Platform: macOS
Application: Arc Browser
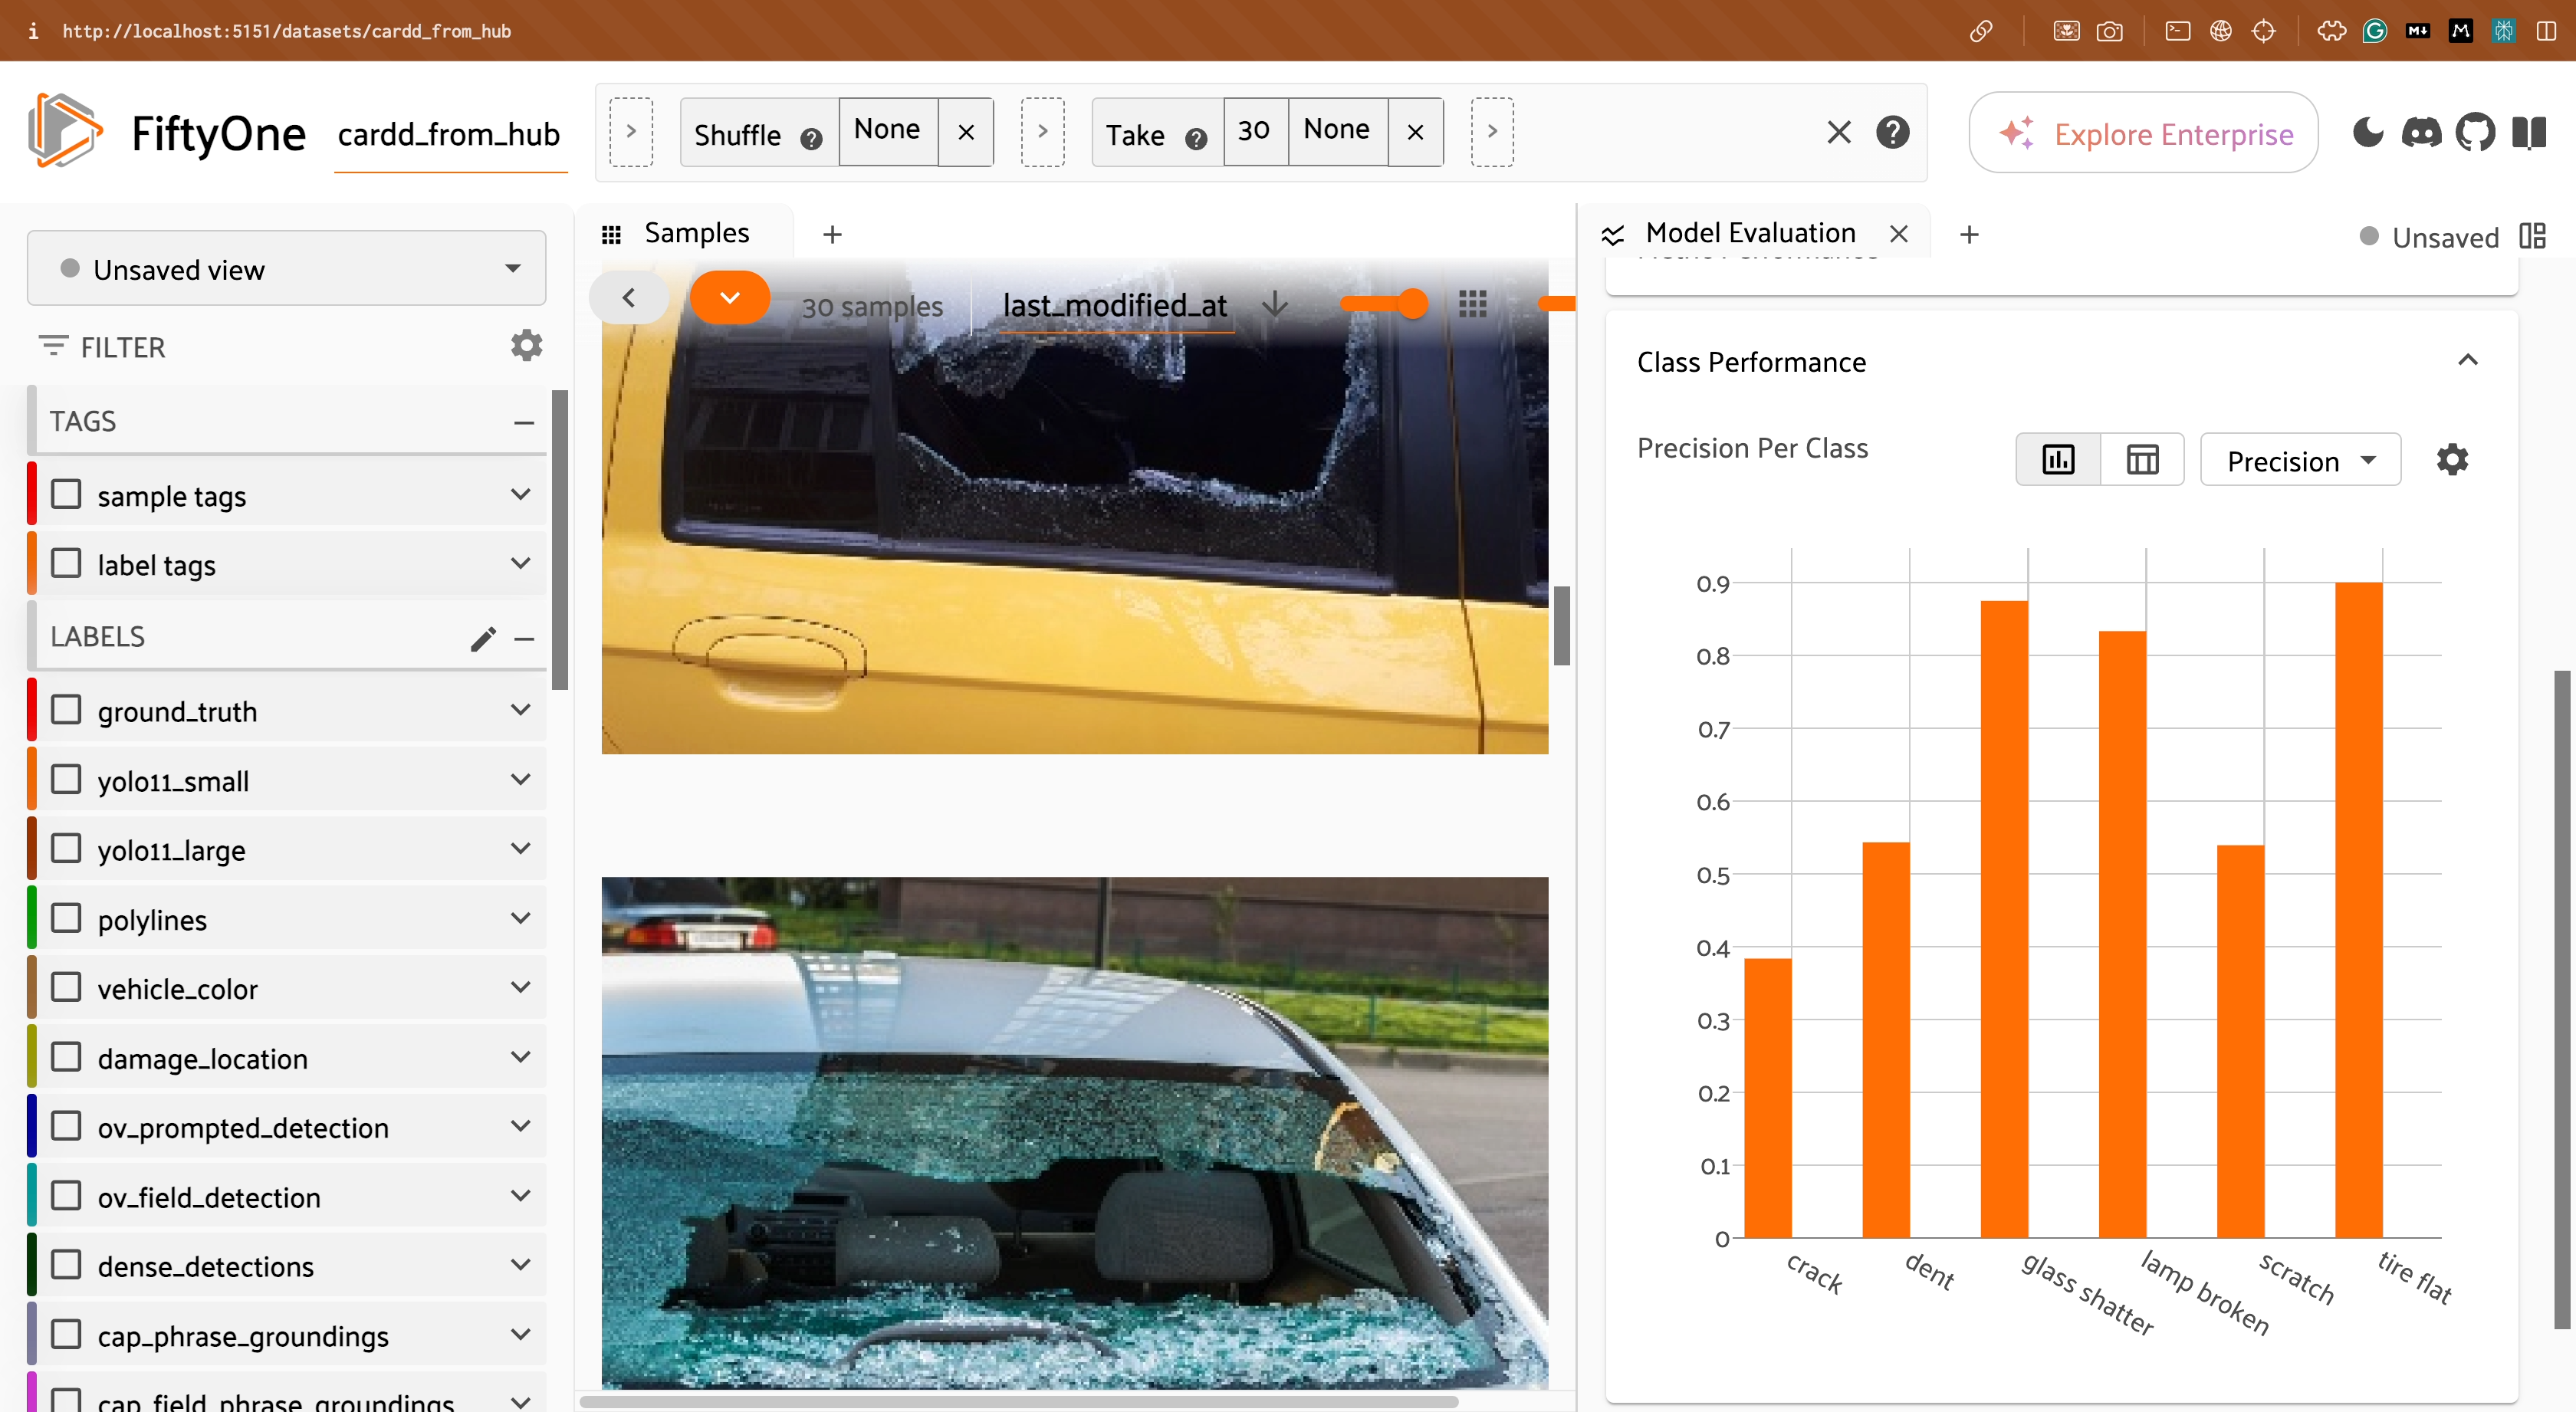
task_description: Open the settings menu in the the per class performance card of the model evaluation panel
action_type: click
element_info: Icon
steps_since_start: 1